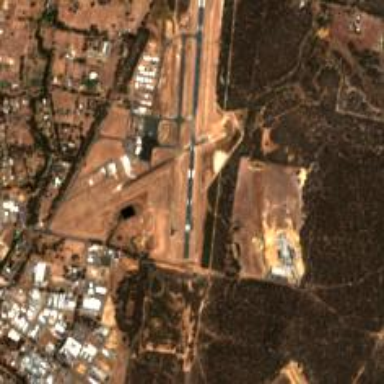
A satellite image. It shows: Runway at airport.